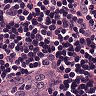
Metastatic tissue present: no